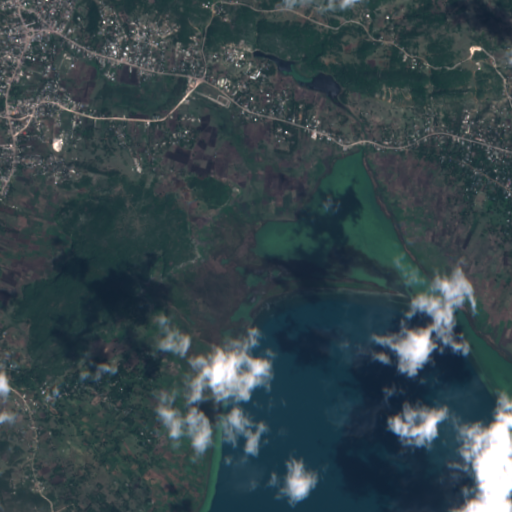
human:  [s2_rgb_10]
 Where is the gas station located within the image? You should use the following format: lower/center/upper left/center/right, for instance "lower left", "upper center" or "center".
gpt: The gas station is located in the upper left of the image.
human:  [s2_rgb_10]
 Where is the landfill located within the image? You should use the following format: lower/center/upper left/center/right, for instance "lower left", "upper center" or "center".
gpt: There is no landfill in the image.